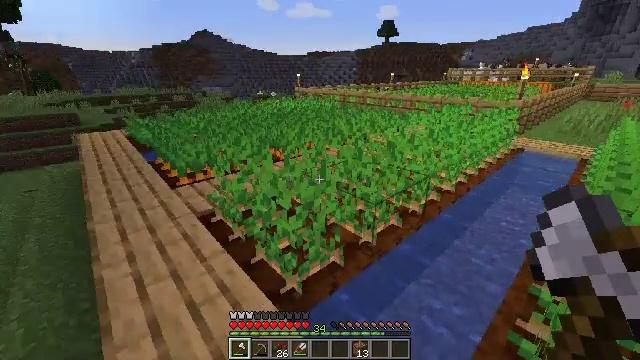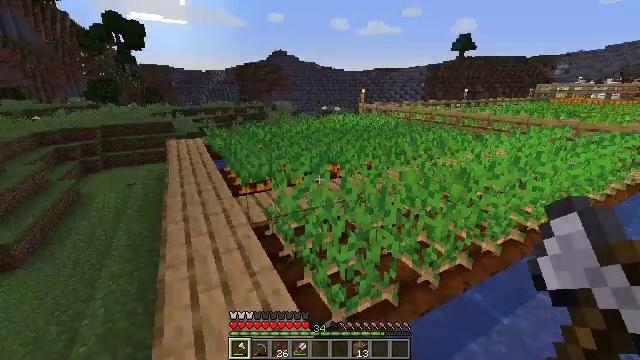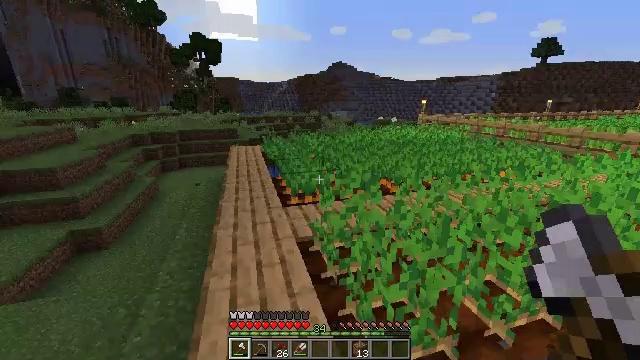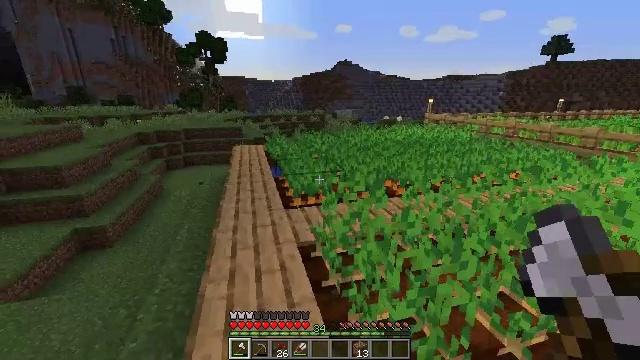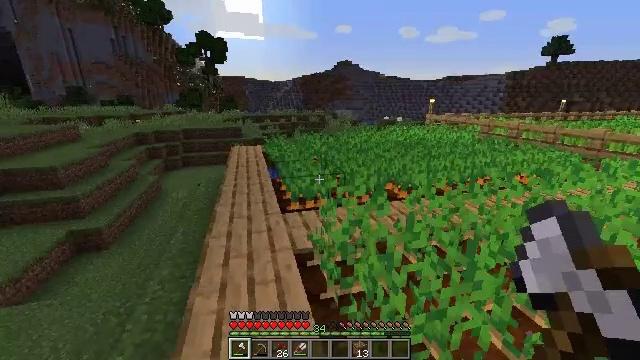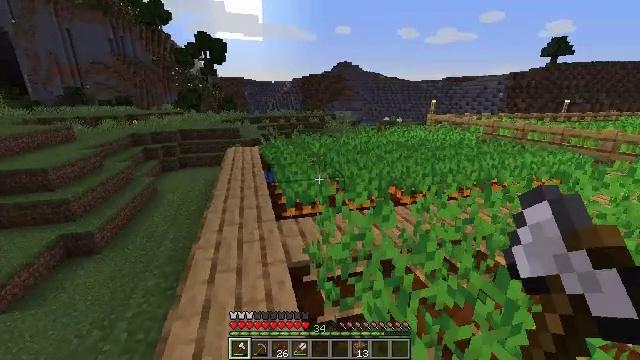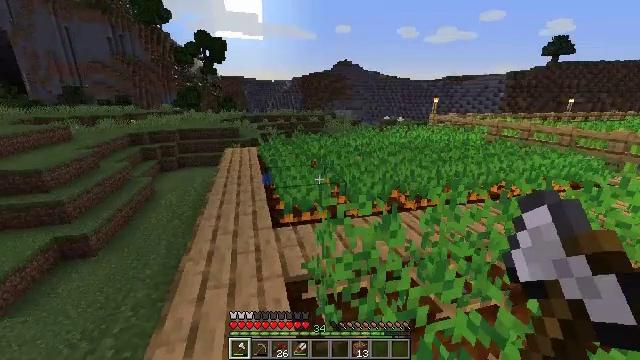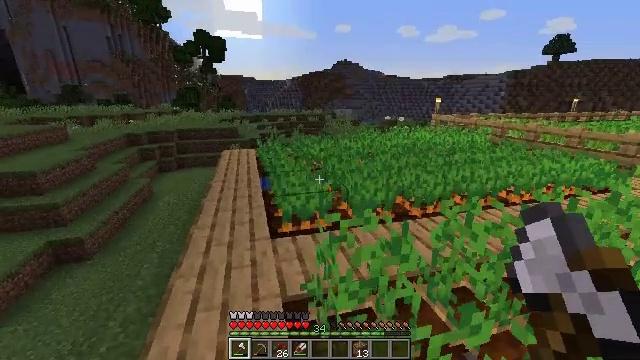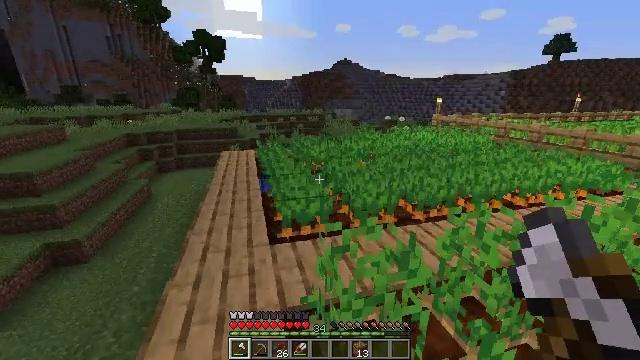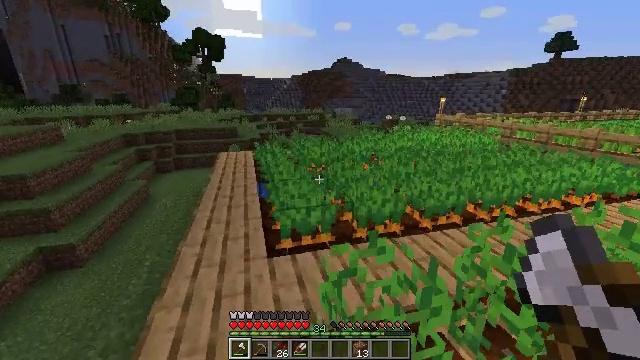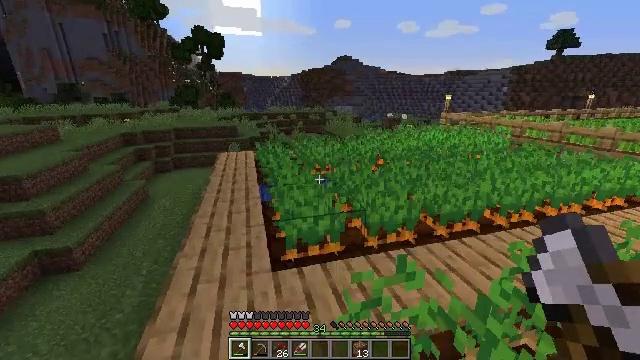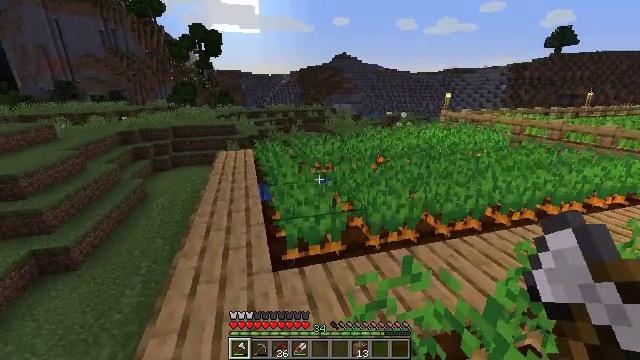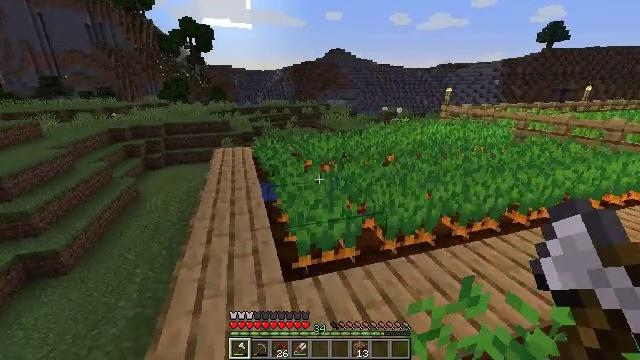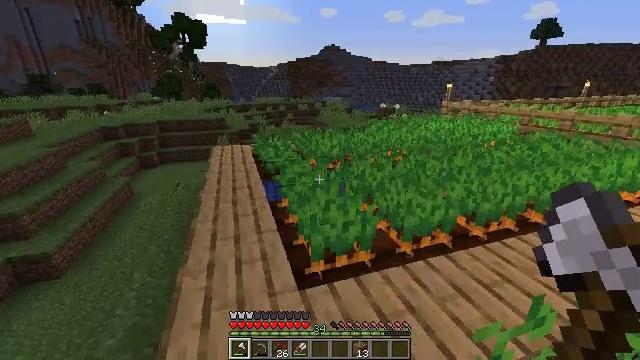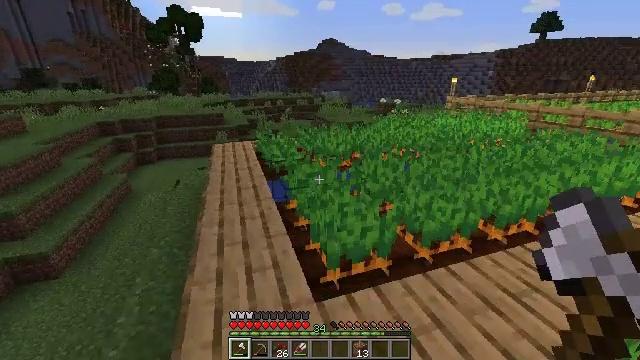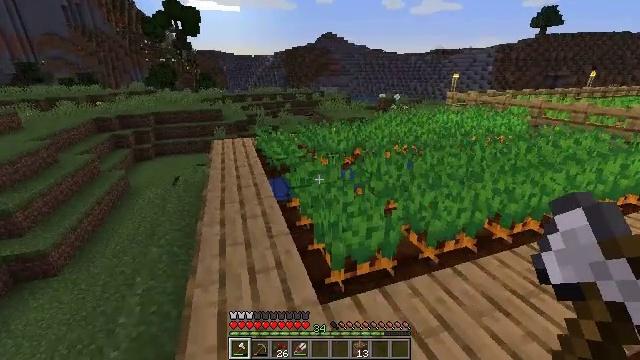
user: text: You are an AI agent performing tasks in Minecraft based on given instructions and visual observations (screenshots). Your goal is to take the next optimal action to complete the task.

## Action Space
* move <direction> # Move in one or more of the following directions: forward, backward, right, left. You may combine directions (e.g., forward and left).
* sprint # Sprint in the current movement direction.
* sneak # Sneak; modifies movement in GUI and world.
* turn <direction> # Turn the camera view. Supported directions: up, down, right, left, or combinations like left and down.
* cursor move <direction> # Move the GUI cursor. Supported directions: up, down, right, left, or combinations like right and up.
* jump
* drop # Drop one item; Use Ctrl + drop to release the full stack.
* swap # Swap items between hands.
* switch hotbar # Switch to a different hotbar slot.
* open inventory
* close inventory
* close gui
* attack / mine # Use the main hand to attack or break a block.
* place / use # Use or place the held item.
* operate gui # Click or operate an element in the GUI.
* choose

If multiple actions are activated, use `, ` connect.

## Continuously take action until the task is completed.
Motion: motion action
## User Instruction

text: Create black dye from resources.
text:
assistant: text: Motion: move forward, turn left and up
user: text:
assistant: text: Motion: move forward, turn left and up
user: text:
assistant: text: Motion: move forward, turn left
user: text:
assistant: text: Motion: move forward
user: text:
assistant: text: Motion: move forward
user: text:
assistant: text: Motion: move forward
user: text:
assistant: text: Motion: move forward
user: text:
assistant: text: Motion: move forward
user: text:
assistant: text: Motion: move forward
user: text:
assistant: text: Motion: move forward and move left
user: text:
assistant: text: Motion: move forward and move left
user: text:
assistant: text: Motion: move forward and move left, turn right and down
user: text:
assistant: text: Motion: move forward and move left, turn right
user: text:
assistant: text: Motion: move forward and move left
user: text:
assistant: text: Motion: move forward and move left
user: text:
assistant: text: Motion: move forward and move left
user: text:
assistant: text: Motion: move forward and move left
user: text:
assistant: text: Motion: move forward and move left
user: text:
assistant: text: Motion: move forward, turn right
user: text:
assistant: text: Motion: move forward
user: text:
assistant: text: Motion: move forward
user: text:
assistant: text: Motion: move forward
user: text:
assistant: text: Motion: move forward and move left
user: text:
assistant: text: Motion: move forward and move left, turn right and down
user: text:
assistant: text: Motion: move forward and move left, turn right and down
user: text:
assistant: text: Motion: move forward and move left, turn right and down
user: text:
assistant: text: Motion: move forward and move left, turn right and down
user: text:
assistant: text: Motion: move forward and move left, turn right and down
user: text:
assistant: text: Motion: move forward and move left, turn right and down
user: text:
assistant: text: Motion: move forward and move left, turn right and down